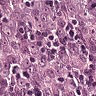
Metastatic tissue present: yes